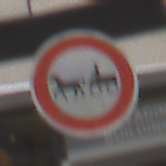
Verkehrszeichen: VerbotGespannfuhrwerke
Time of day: Midday
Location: Outdoor (Urban)
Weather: Overcast
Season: NotSpecified
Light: Natural